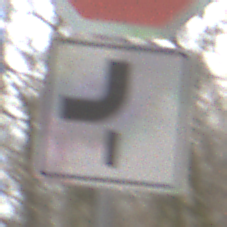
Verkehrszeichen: VerlaufVorfahrtsstrasse7
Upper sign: Stop
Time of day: MorningAfternoon
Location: Outdoor (Nature)
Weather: Clear
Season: Winter
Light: Natural